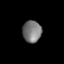
Tissue: lung
Cell type: Epithelial cells
Senescence score: 0.5464
Nuclear area (px): 402
Mean DAPI intensity: 120.167